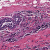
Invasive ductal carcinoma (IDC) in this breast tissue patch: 0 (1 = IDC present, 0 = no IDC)